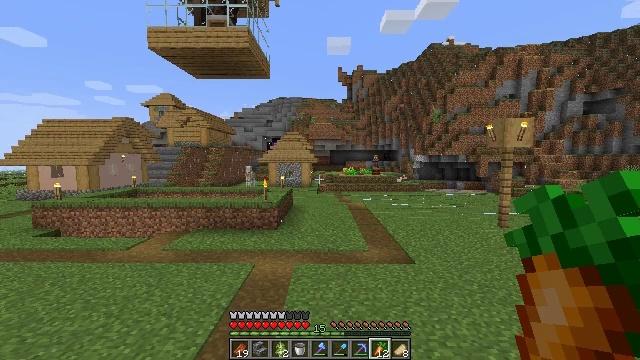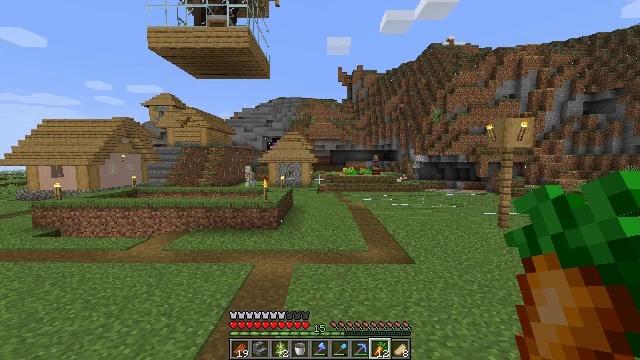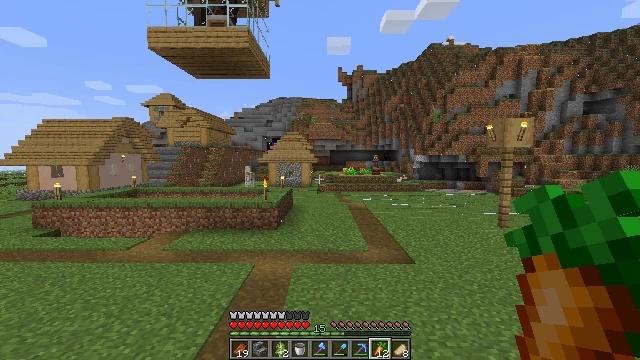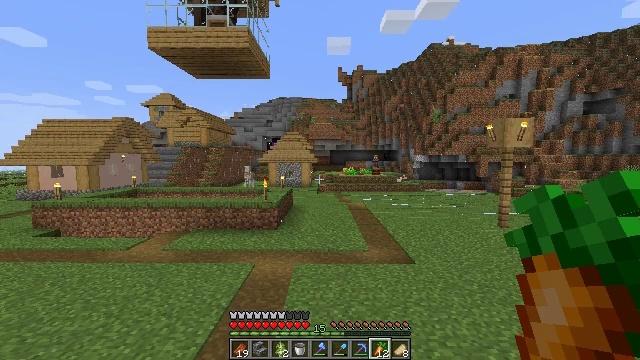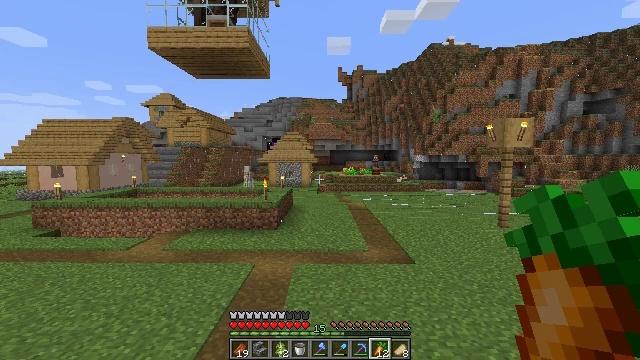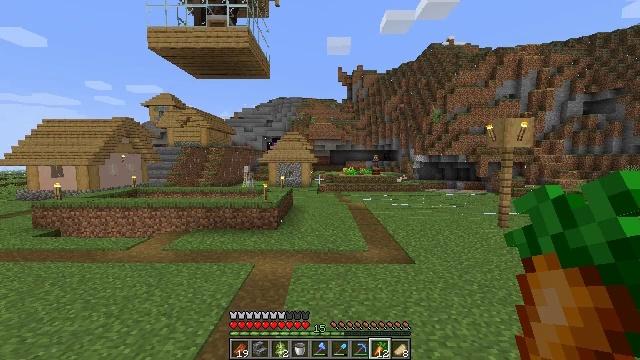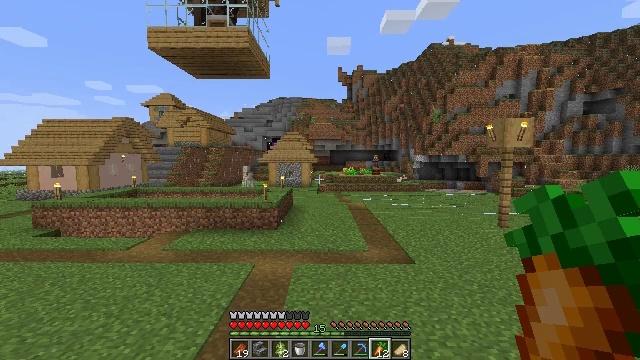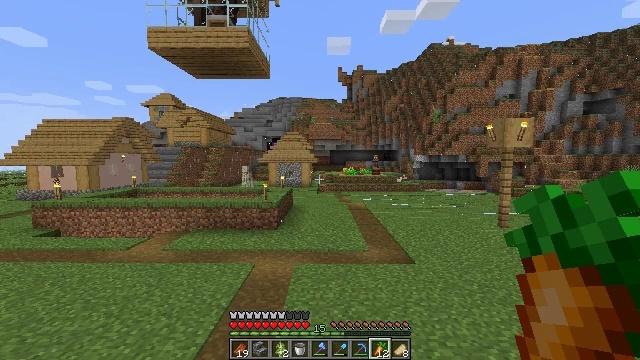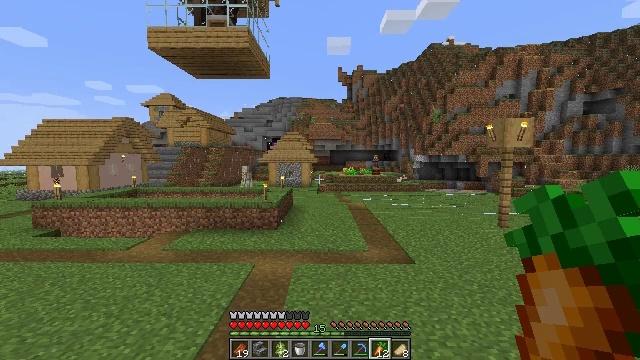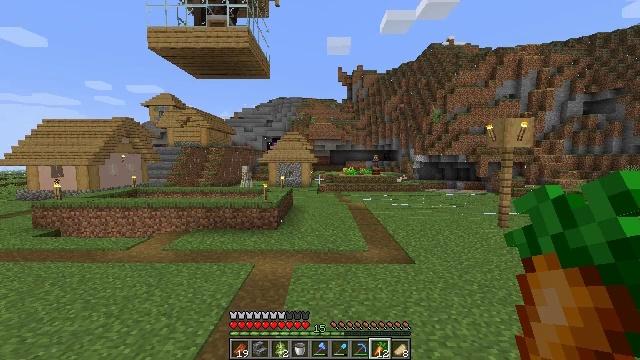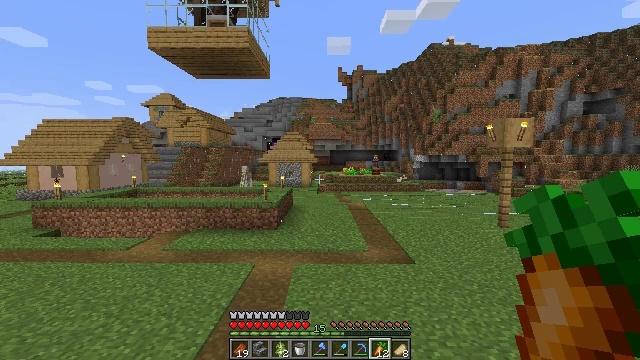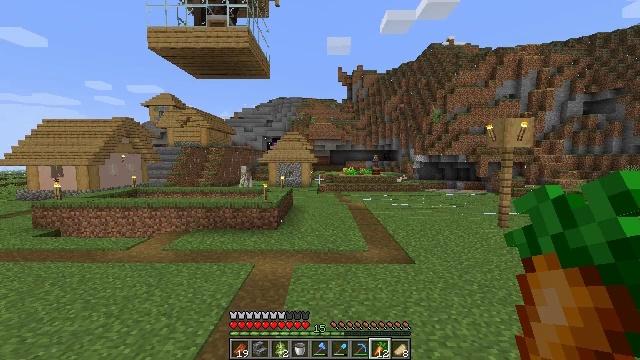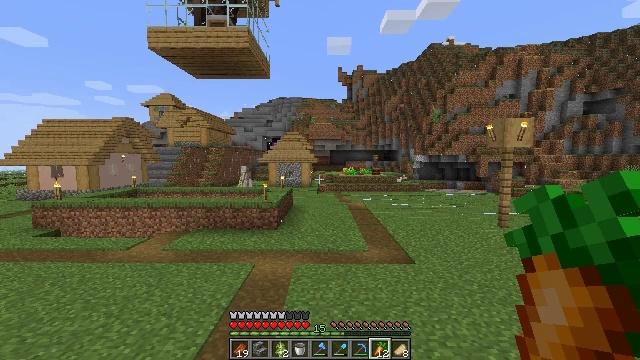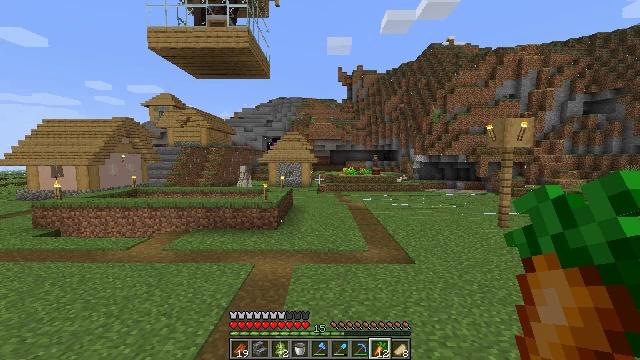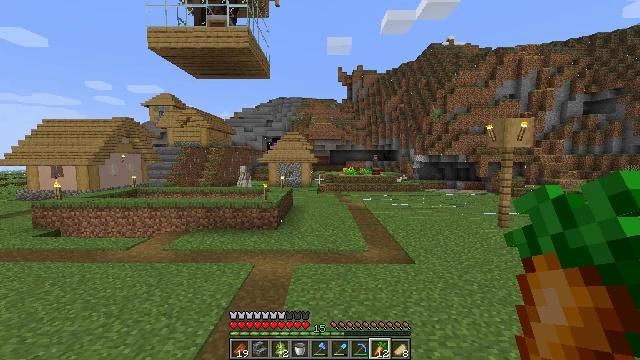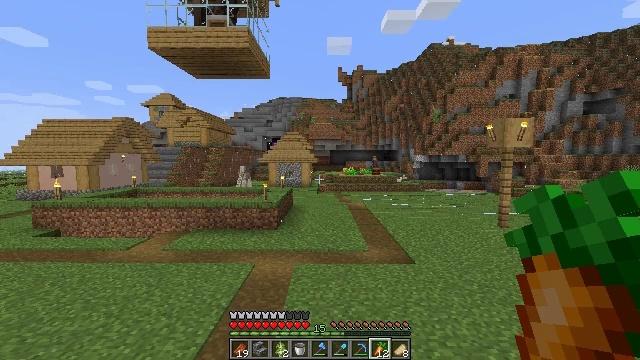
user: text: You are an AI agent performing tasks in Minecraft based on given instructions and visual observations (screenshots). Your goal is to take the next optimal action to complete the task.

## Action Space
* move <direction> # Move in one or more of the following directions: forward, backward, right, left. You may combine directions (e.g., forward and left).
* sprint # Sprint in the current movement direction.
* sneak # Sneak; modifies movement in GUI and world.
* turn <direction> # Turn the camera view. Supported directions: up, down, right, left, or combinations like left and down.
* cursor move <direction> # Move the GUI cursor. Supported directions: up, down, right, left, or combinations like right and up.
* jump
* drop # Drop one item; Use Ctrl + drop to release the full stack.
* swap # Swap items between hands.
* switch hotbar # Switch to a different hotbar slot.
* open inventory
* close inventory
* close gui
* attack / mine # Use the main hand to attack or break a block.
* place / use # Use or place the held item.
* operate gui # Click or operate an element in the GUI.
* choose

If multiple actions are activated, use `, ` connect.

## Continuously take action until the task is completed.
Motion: motion action
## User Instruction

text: Break the mossy cobblestone to gather materials.
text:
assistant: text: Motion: no_op
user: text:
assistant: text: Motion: no_op
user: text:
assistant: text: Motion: no_op
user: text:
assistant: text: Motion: no_op
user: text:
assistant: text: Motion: no_op
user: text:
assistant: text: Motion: no_op
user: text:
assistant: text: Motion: no_op
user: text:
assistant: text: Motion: no_op
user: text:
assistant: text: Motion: no_op
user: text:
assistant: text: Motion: no_op
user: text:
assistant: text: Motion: no_op
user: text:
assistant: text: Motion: no_op
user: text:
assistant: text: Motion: no_op
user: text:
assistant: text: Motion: no_op
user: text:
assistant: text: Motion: no_op
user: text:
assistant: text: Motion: no_op
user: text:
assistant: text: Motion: no_op
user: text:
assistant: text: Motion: no_op
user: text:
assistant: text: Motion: no_op
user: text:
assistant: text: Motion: no_op
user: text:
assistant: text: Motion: no_op
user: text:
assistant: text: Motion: no_op
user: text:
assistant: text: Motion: no_op
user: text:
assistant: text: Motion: no_op
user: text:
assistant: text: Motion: no_op
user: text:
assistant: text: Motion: no_op
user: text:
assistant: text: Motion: no_op
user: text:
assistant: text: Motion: no_op
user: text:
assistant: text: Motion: no_op
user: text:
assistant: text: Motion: no_op